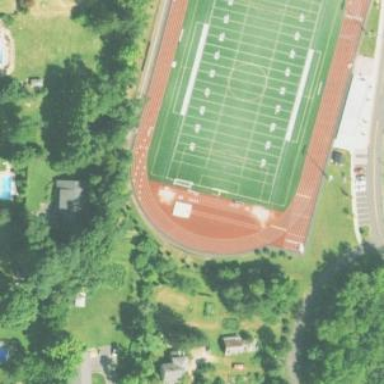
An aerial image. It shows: Pitch for American football with artificial turf surface.